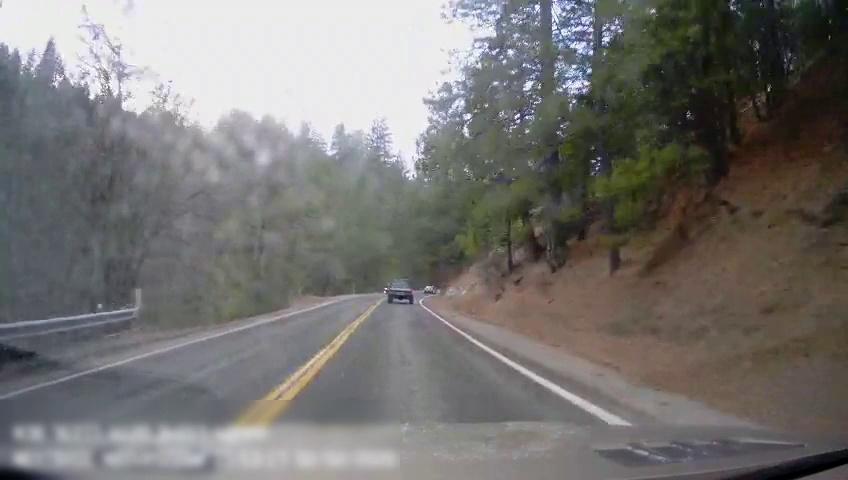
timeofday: Day
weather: Sunny
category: Drivable Space
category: Vehicles | Car
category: Vehicles | Truck
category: Lanes | Current Lane
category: Lanes | Current Lane
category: Lanes | Alternate Lane